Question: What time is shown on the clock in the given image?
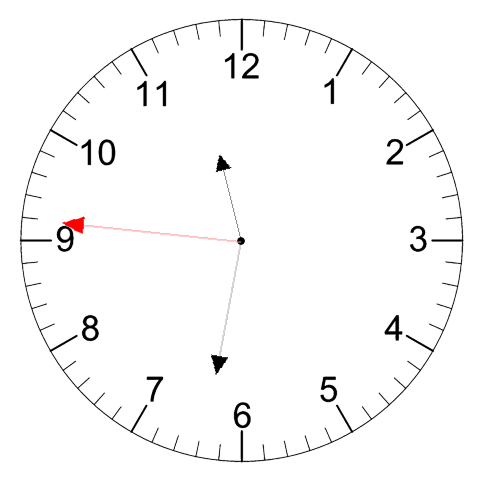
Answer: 11:31:46